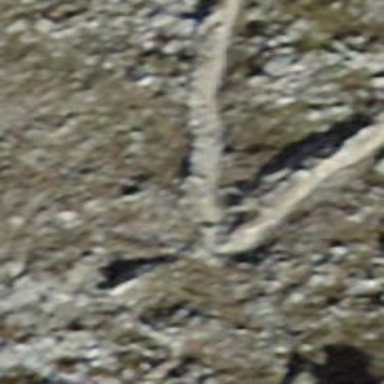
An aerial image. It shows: Path on the ground.